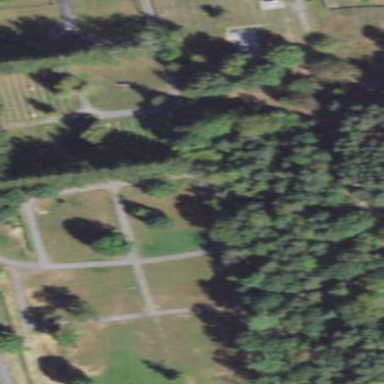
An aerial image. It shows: Cemetery.